Question: I'm trying to wrap my head around coordinate systems for isometric tiles using <URL>
'''
/**
* Intersect two line segments defined by A->B and C->D
*
* Returns the time of intersection along A->B
*/
public function RayIntersect(A : Vector2, B : Vector2, C : Vector2, D : Vector2) : Number
{
// turn C->D into a plane...
const n : Vector2 = D.Sub(C).m_Perp;
// ...and do the regular plane vs ray maths
const numerator : Number = C.Sub(A).Dot(n);
const denom : Number = B.Sub(A).Dot(n);
return numerator / denom;
}
'''
I'm not quite sure what language this is written in (Java? ActionScript?), but the idea is to to take screen coordinates and to project them onto map space. The figure below gives a schematic overview of what's being done:

Given a point 'P', we want to find the point of intersection along the 'up' axis and the 'right' axis. Unfortunately my matrix algebra is (very) rusty so I'm having trouble deducing what's being done in the code. A python translation would go a long way towards helping me figure this out.
One important point: I'm using a 2D numpy array to represent my map, so matrix transformations should ideally be handled through numpy.
Thank you very much in advance!
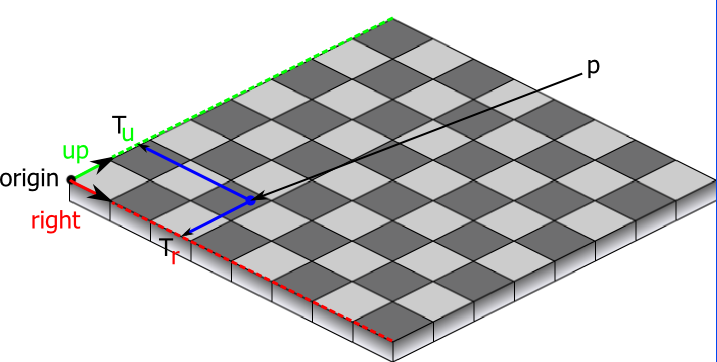
Answer: '''
def ray_intersect(A, B, C, D):
"""
Intersect two line segments defined by A->B and C->D
Returns the time of intersection along A->B
"""
# turn C->D into a plane...
E = D-C
n = np.array((-E[1], E[0]))
# ...and do the regular plane vs ray maths
numerator = np.dot(C-A, n)
denom = np.dot(B-A, n)
return numerator / denom;
'''